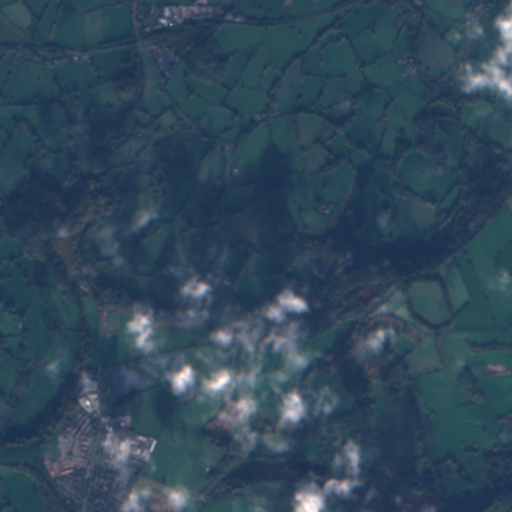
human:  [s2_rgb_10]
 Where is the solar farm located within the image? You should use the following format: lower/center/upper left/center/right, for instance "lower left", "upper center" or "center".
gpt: The solar farm is located in the lower left of the image.
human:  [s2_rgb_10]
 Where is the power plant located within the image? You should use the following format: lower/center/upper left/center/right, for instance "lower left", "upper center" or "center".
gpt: There is no power plant in the image.